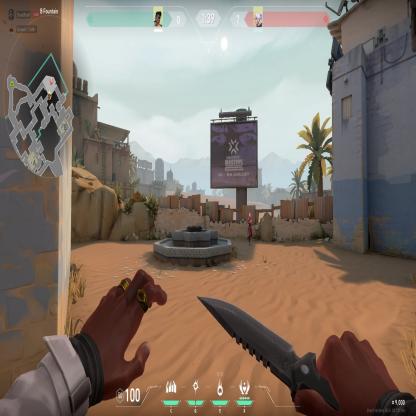
Label: enemy